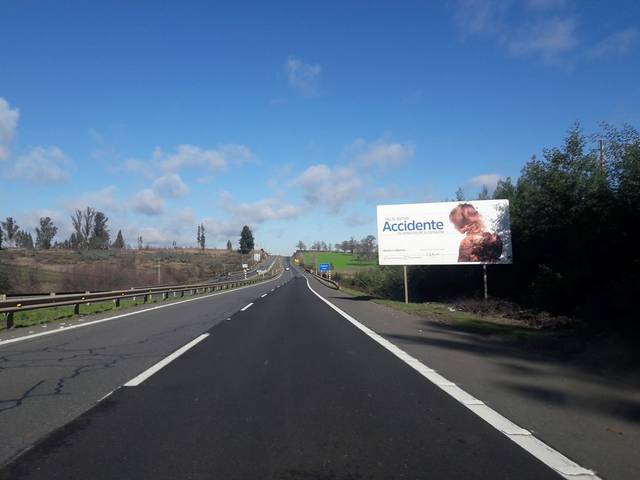
Region: Chile
Coordinates: -38.208, -72.338